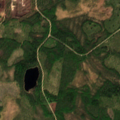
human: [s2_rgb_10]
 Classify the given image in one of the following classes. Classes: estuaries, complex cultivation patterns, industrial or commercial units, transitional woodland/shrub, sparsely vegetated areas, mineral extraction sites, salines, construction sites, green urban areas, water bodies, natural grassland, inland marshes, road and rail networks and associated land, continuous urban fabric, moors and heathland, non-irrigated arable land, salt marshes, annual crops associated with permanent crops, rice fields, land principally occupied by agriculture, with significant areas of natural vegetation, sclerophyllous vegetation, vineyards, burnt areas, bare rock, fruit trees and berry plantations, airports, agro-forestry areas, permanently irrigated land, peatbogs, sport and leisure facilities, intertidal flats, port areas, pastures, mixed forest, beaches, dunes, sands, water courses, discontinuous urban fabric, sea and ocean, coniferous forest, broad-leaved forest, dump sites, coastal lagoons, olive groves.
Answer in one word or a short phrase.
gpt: coniferous forest, mixed forest, transitional woodland/shrub, peatbogs